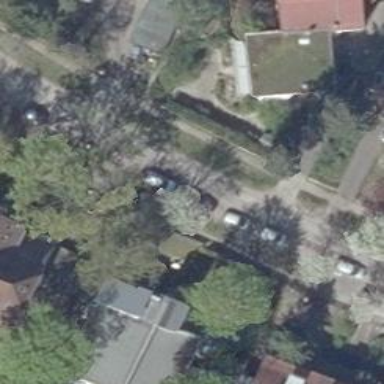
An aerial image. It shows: Beautiful avenue lined with deciduous broadleaved trees.